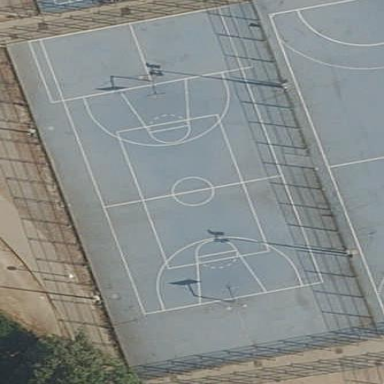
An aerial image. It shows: Basketball court surrounded by fence.